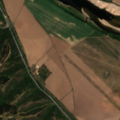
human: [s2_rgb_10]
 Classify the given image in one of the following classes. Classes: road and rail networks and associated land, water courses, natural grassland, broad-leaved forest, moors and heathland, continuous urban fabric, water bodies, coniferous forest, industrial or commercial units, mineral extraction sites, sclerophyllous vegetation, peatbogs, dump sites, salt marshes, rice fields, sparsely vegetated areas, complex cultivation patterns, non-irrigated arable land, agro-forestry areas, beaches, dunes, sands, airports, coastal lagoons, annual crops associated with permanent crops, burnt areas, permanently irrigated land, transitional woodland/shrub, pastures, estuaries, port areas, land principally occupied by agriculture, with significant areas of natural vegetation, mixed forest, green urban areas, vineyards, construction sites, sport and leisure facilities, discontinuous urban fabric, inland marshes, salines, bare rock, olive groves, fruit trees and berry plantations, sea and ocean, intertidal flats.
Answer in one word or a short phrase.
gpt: permanently irrigated land, land principally occupied by agriculture, with significant areas of natural vegetation, mixed forest, transitional woodland/shrub, water courses